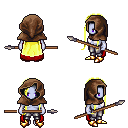
a pixel art fantasy rpg character, female body template, dark elf, purple skin, red cape, metal pants, gold extra-long hairstyle, cloth hood, gold boots, spear, four views (front, back, left, right), 2x2 character sprite sheet, small pixel art, hard edges, no anti-aliasing